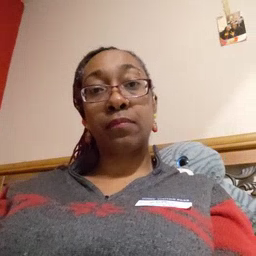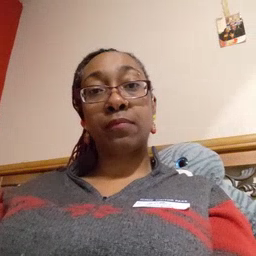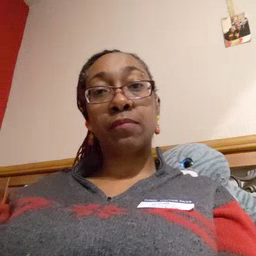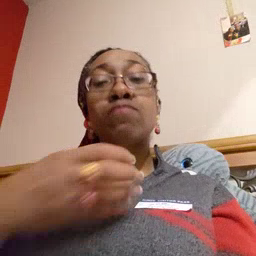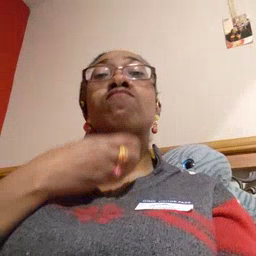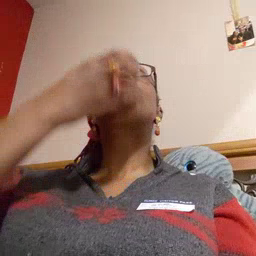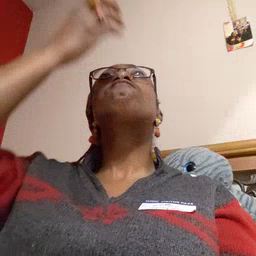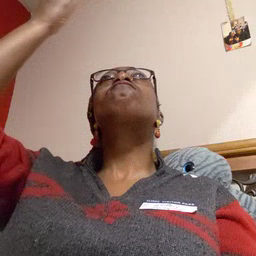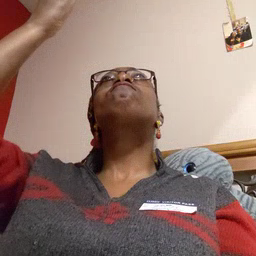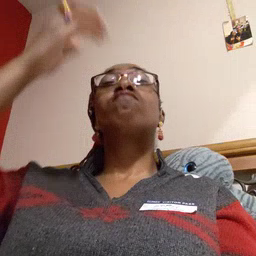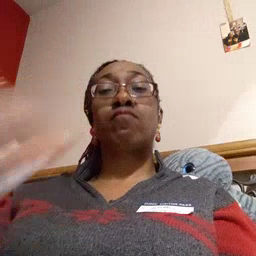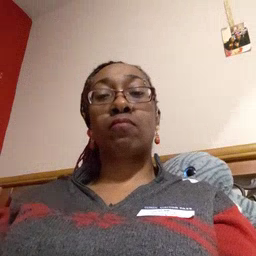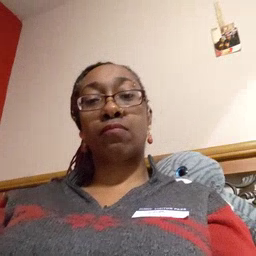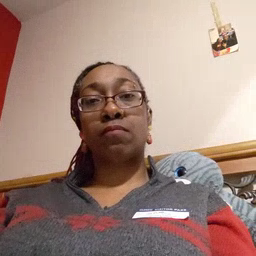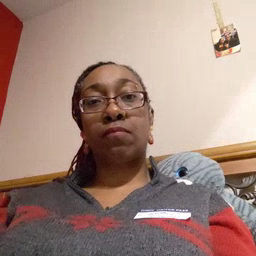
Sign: giraffe